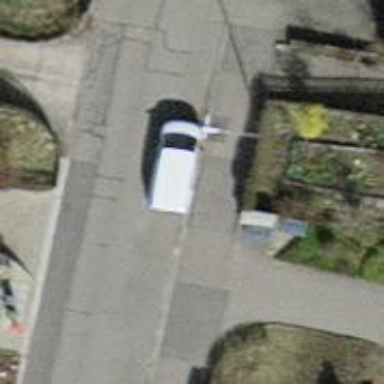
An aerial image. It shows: Street cabinet used for power utility.